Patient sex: F
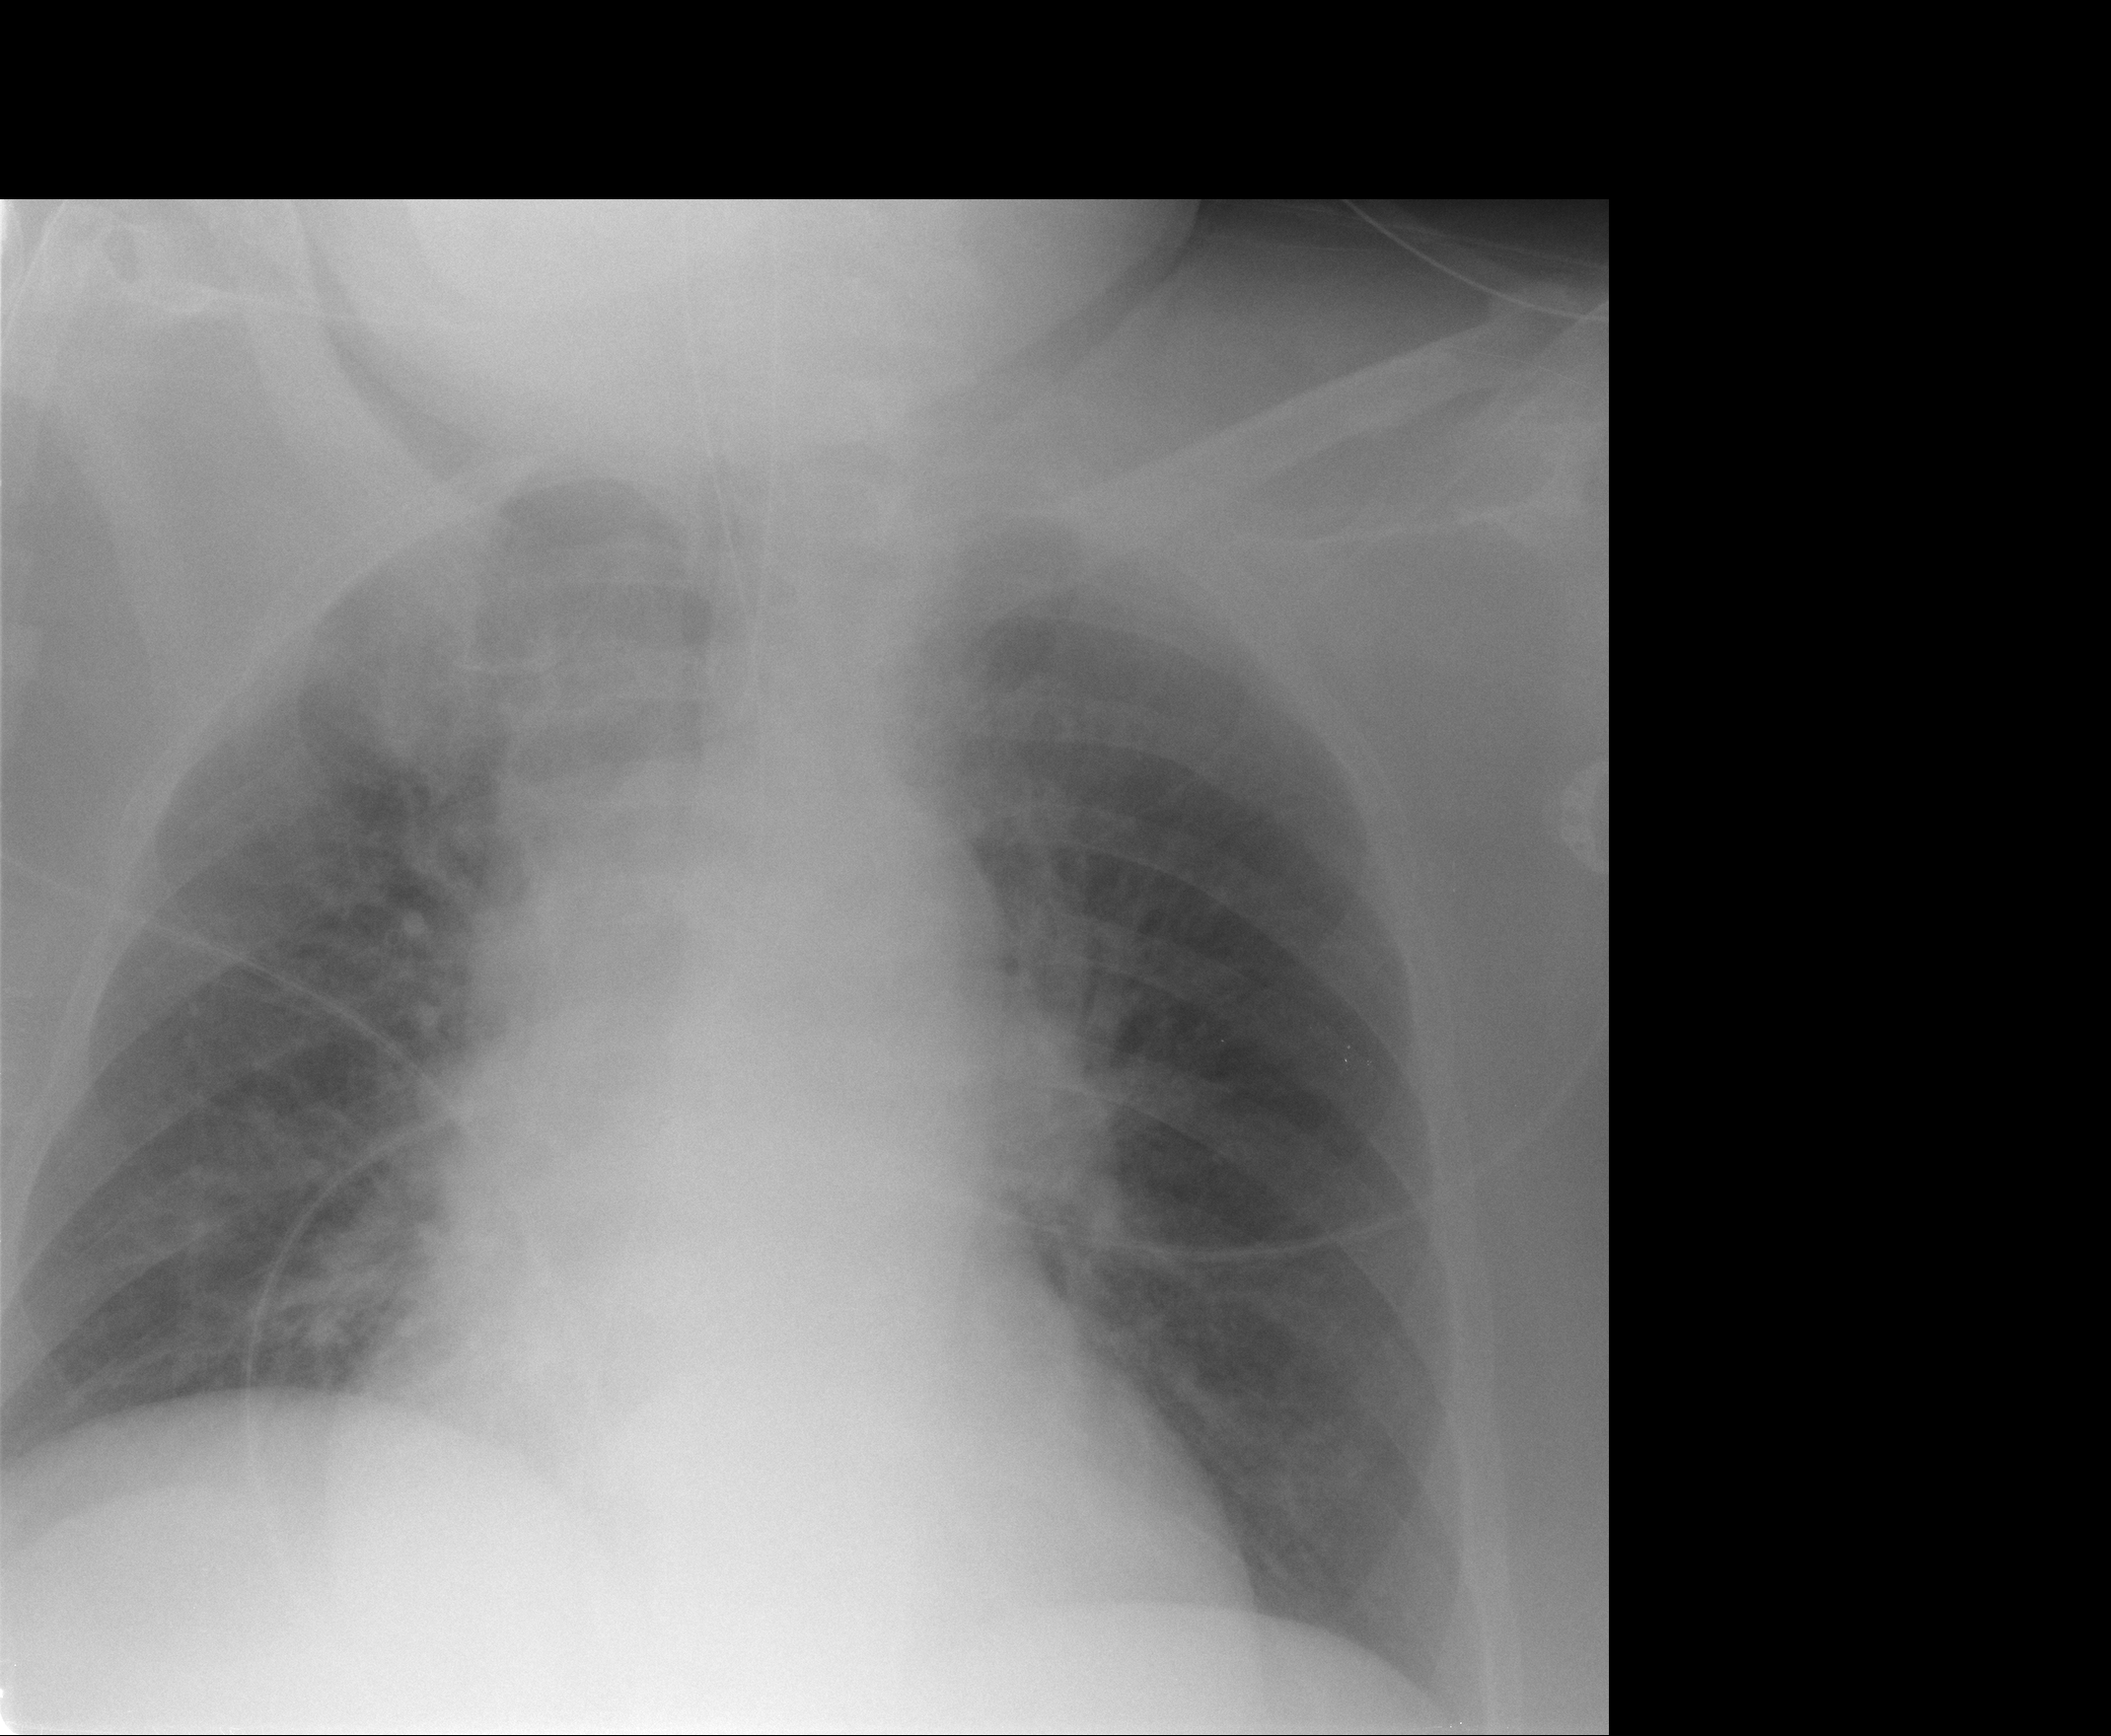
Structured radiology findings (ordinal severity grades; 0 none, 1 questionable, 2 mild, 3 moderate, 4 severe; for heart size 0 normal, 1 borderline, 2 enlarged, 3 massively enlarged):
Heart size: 1
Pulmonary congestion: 2
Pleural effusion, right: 0
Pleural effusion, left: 0
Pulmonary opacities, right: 0
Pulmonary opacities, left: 0
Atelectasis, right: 0
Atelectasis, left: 0